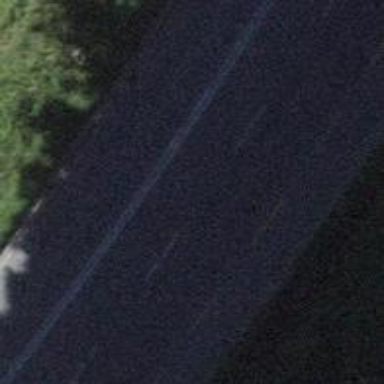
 featuring lane for cyclists on both sides."